Question: Count the number of objects in the diagram.
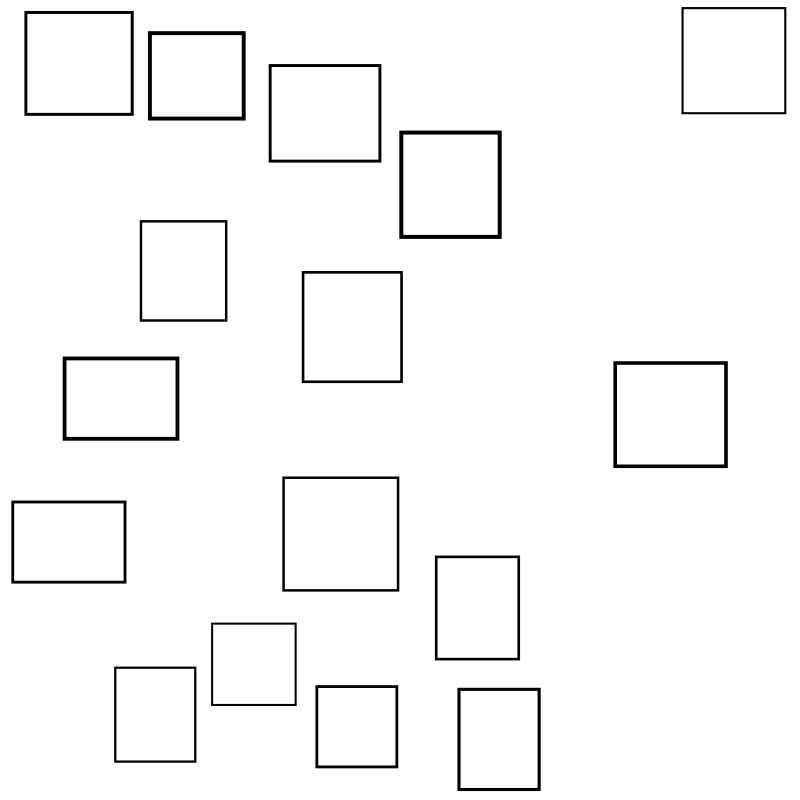
Answer: 16